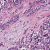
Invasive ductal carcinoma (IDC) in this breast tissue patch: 1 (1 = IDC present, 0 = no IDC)